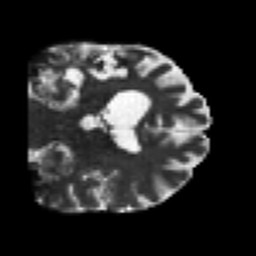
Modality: T2w
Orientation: coronal
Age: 50
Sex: male
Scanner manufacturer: siemens
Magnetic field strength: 3 T
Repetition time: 7.3 s
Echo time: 0.087 s